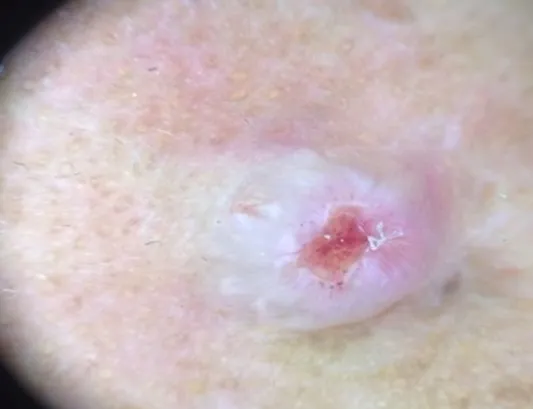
Dermoscopic picture which show multiple dotted vessels on the central ulcer, with white keratin mass on the adjacent area.
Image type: medical_photograph (skin_photograph)